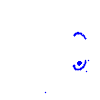
Particle: electron